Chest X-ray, PA view. Patient: 35 years old, sex M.
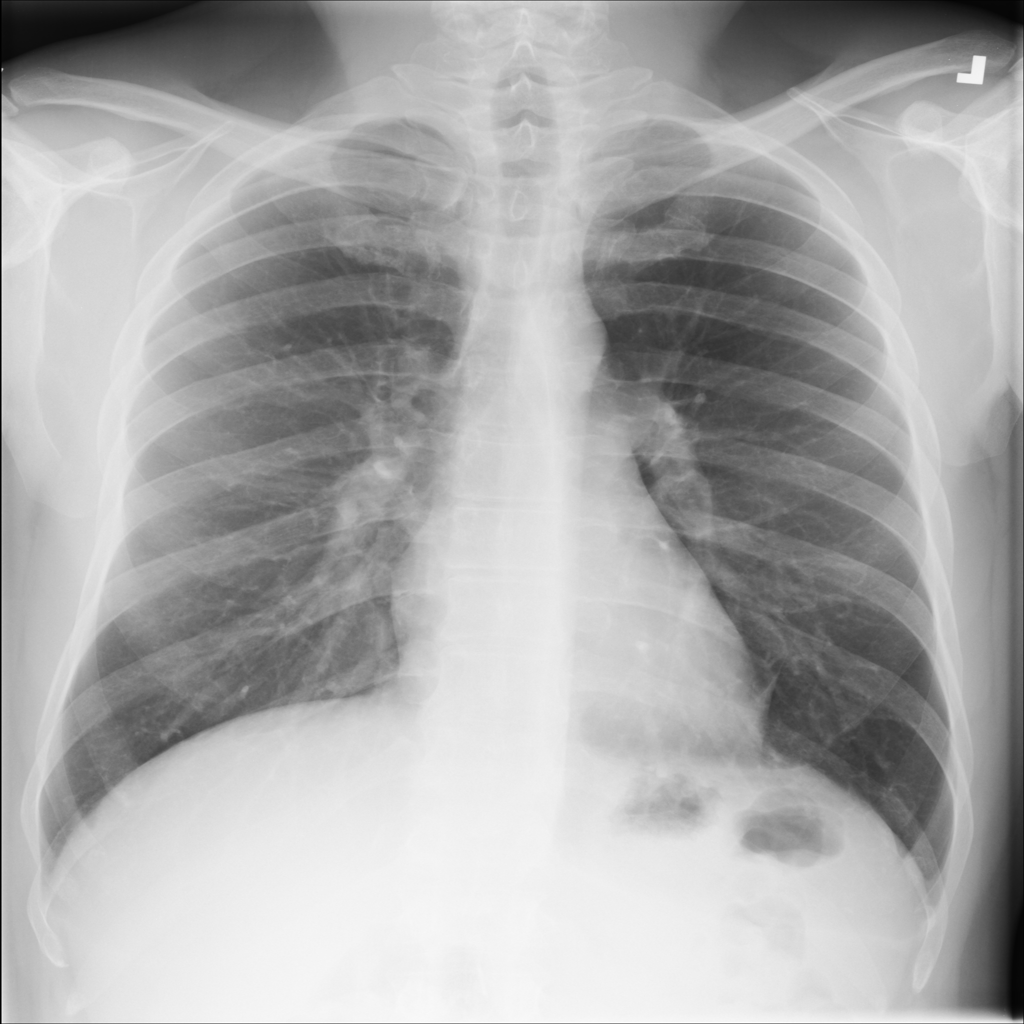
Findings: No Finding